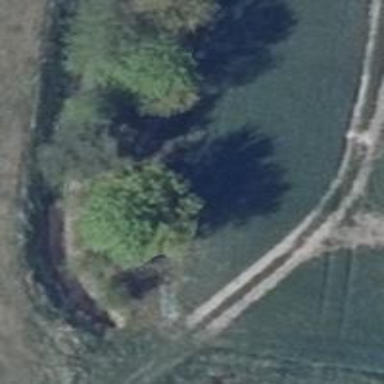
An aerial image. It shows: Row of trees in natural setting.